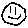
Label: smiley face